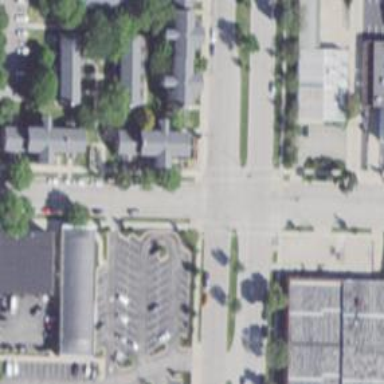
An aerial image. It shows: Secondary road with separate sidewalks.